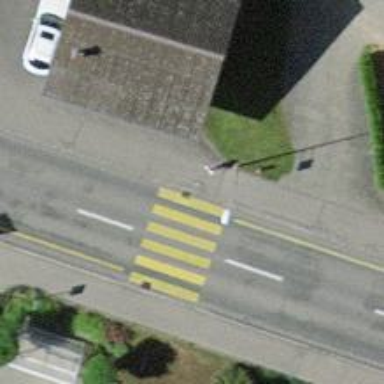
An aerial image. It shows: Uncontrolled zebra crossing on the road.